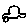
Label: car